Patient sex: M
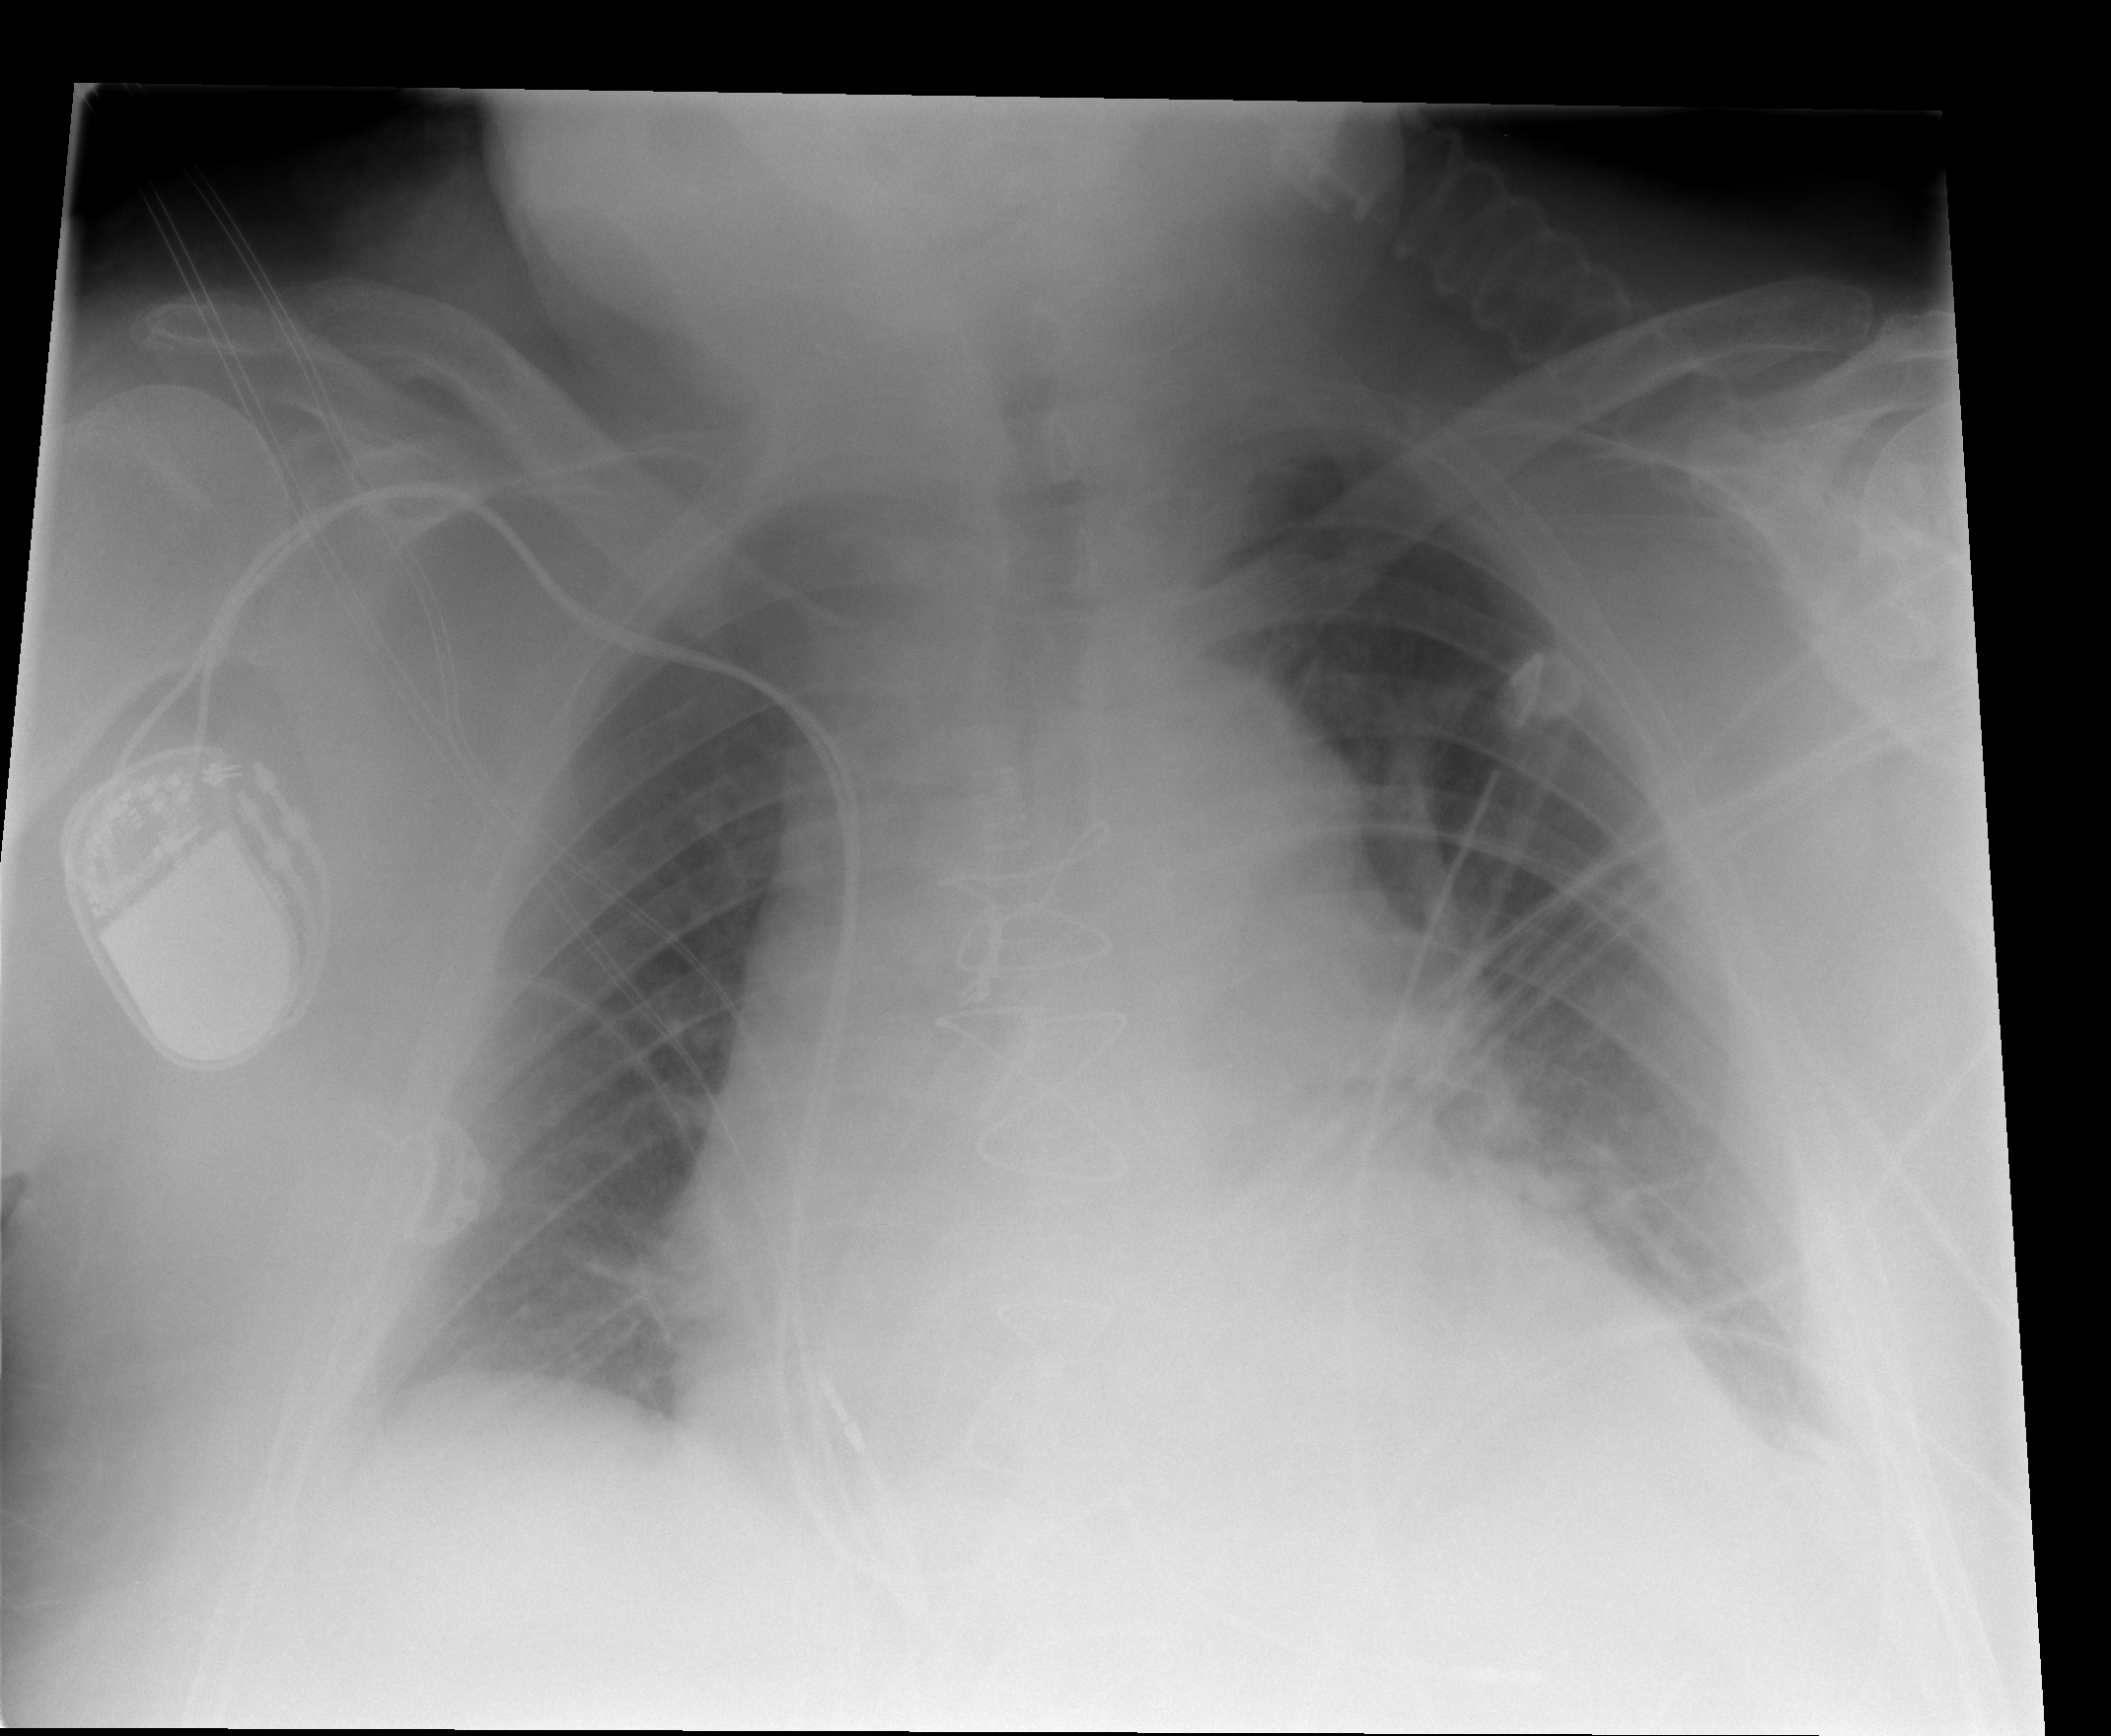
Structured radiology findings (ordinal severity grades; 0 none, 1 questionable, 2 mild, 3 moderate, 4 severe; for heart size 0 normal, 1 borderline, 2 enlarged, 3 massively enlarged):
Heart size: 2
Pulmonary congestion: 0
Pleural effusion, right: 0
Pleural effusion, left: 1
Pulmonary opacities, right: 0
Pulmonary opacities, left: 0
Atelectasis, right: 2
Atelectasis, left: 2